Interaction volume radius: 5 \u00c5
Interaction volume height: 10 \u00c5
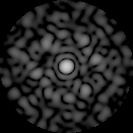
Disorder parameter: 0.653